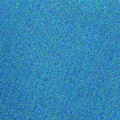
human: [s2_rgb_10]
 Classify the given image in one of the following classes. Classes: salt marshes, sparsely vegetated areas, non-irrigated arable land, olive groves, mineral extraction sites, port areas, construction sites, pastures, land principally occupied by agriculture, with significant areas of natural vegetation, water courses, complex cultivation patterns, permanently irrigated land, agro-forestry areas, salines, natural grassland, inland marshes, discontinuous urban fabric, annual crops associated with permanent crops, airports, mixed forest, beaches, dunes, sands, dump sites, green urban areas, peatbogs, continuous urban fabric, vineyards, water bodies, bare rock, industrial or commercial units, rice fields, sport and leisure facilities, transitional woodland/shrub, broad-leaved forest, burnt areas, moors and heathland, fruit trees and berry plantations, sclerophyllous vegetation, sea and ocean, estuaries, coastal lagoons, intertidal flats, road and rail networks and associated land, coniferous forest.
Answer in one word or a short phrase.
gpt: sea and ocean